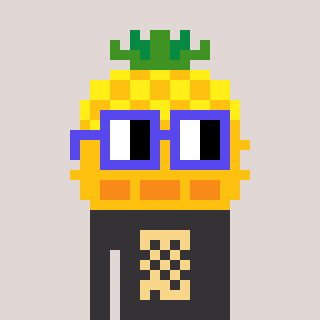
a pixel art character with square blue glasses, a pineapple-shaped head and a grayscale-colored body on a warm background